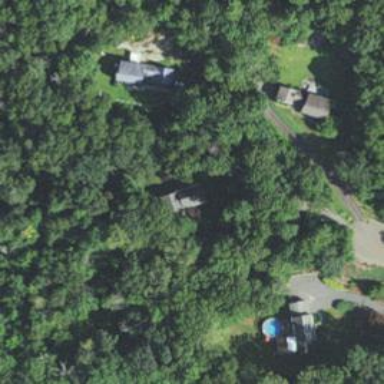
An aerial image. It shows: Residential driveway.